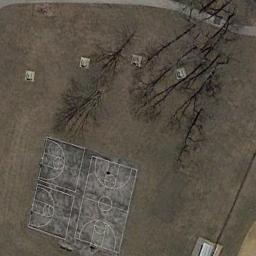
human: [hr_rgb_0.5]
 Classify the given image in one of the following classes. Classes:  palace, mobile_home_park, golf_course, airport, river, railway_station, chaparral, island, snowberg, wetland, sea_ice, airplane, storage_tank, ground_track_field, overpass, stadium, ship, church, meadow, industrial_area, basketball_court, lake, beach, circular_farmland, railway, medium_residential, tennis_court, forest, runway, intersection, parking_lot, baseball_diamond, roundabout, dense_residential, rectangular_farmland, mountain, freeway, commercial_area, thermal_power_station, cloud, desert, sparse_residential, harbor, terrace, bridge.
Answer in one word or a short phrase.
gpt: basketball_court